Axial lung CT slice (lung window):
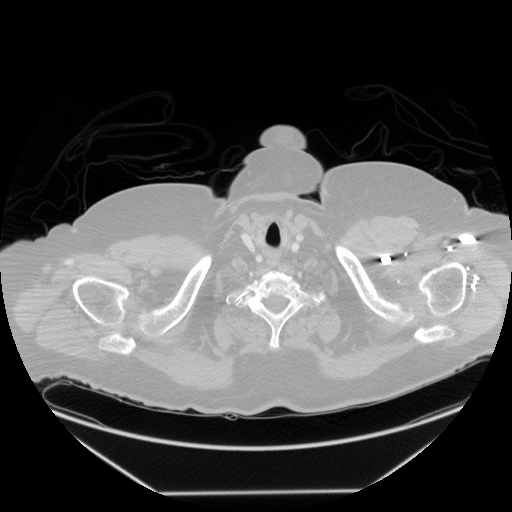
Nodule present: no